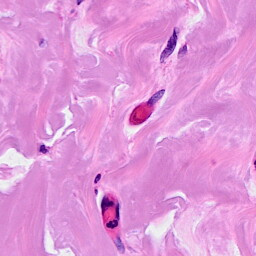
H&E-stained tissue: Breast